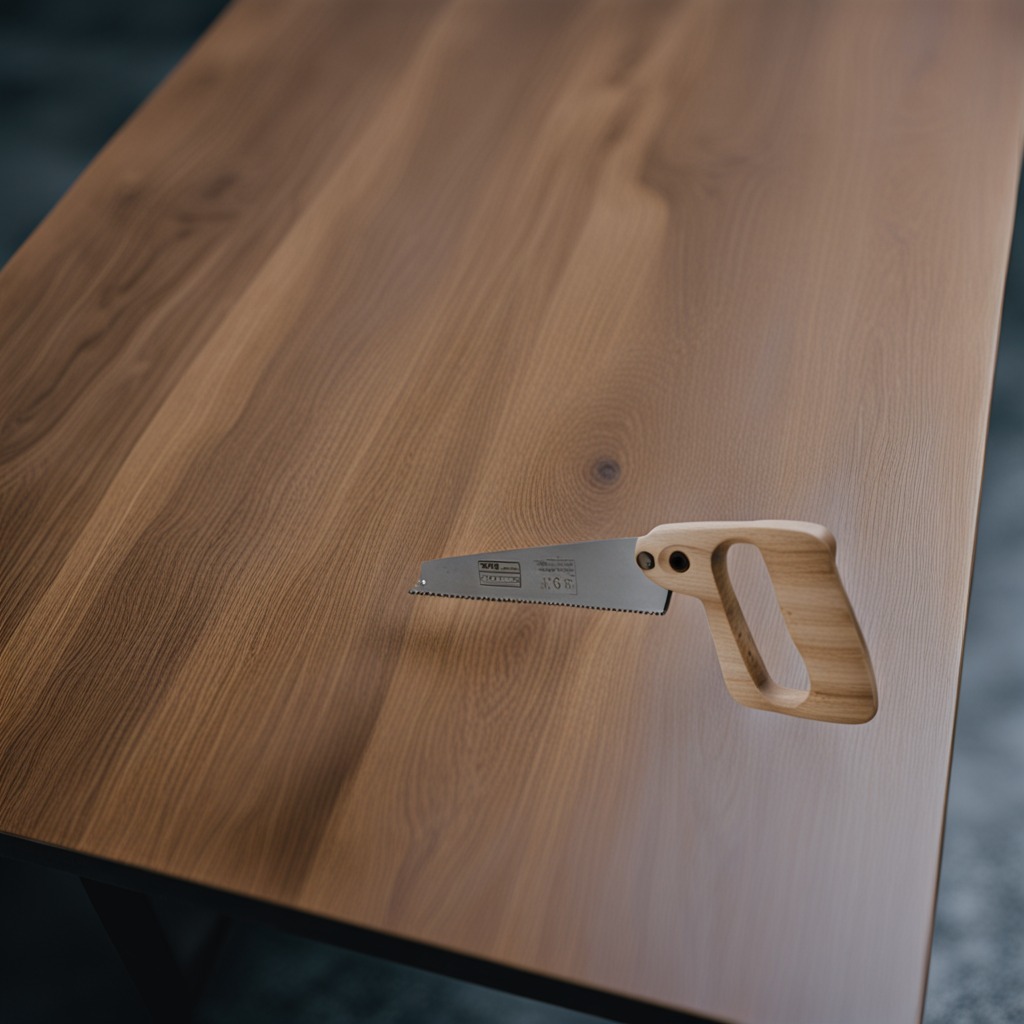
A metal saw is lying on a table with faint burn marks in a small garage at twilight.